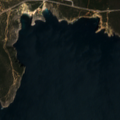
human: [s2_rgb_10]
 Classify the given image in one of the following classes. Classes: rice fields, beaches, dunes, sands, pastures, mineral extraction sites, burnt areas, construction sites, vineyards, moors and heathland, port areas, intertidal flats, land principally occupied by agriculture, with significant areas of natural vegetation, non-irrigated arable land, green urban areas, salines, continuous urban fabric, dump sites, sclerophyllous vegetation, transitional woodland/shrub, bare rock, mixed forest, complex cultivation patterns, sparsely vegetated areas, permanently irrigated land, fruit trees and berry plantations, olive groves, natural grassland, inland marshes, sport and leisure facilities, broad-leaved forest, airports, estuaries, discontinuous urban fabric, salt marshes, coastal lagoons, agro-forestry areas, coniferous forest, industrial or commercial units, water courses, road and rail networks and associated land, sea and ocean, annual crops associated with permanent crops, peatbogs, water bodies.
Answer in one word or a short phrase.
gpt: sclerophyllous vegetation, sea and ocean